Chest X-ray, PA view. Patient: 62 years old, sex M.
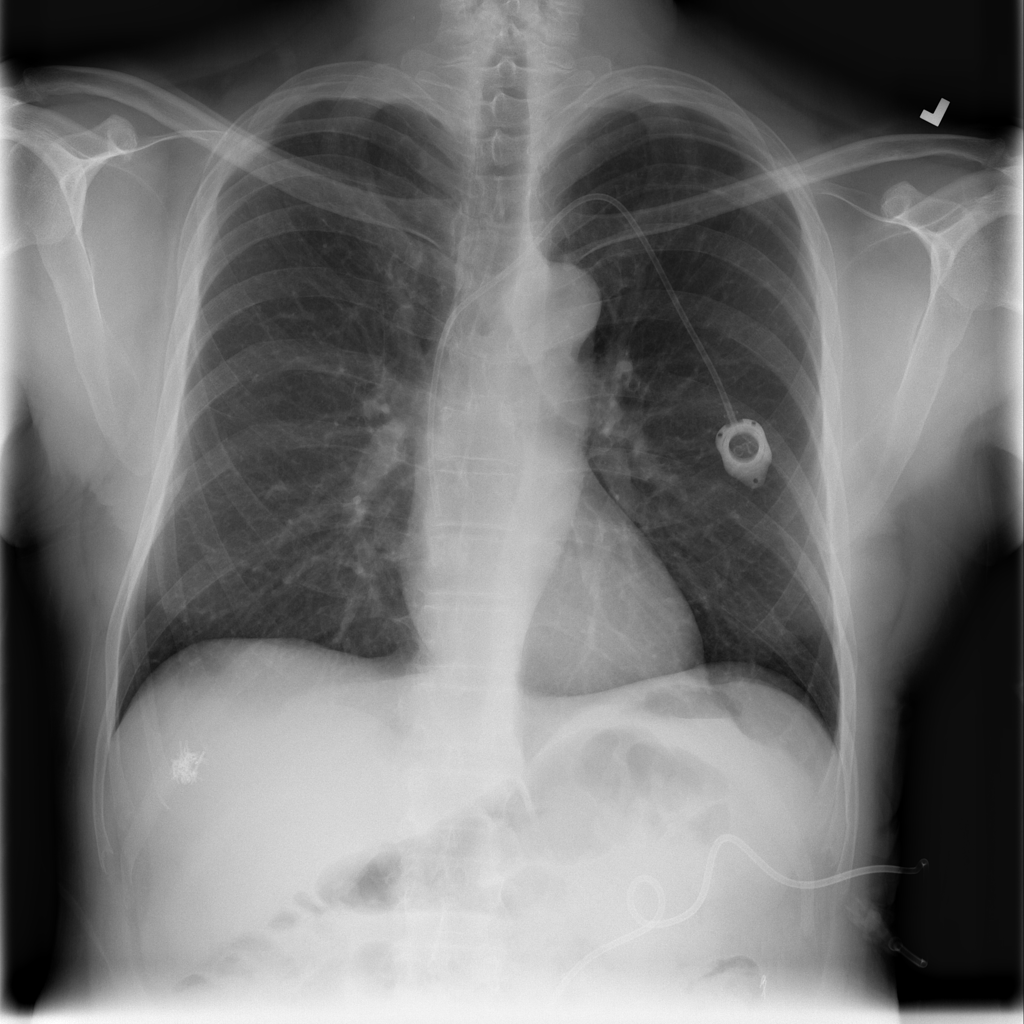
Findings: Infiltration